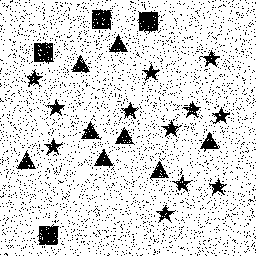
Squares: 4
Triangles: 8
Stars: 12
Total shapes: 24